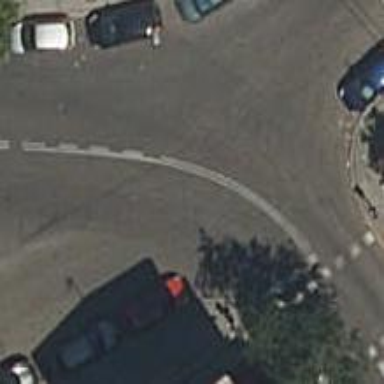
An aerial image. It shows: Road with traffic signals.